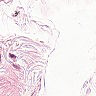
Metastatic tissue present: no